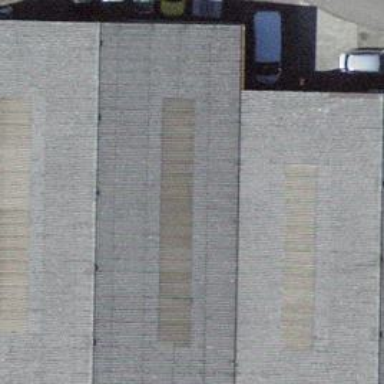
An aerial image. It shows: Warehouse building.